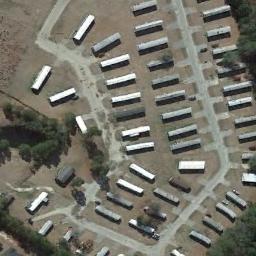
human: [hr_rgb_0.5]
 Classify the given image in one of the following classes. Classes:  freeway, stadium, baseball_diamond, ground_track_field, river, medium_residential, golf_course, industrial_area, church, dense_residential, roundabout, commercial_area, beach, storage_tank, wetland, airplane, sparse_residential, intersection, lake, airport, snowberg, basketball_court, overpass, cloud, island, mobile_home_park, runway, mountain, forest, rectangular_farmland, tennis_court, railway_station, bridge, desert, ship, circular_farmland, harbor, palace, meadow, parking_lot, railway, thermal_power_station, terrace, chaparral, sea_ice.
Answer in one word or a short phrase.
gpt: mobile_home_park